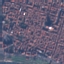
Label: Residential